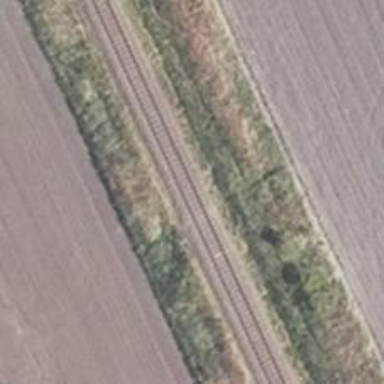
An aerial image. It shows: Railway signal.